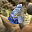
Label: 6